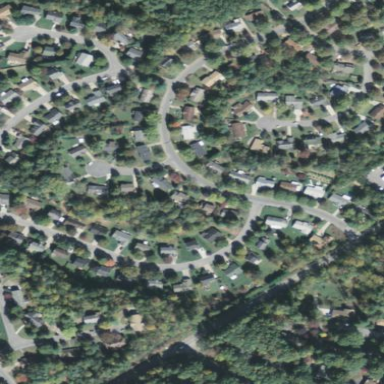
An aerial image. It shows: Residential area composed of single-family homes.